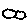
Label: cloud